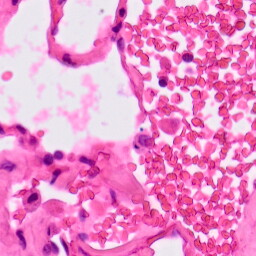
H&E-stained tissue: Lung